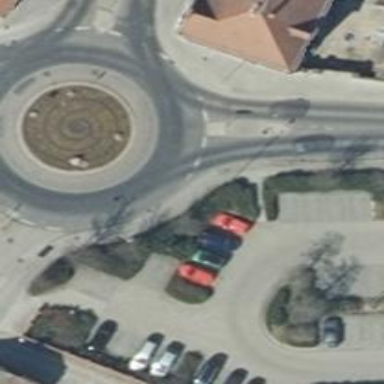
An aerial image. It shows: Tertiary road made of asphalt leading to roundabout junction.